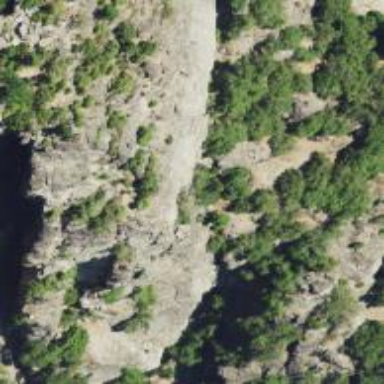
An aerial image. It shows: Cliff in nature.